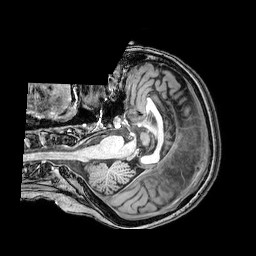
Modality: T1w
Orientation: axial
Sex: female
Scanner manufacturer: philips
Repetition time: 0.008154 s
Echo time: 0.00373 s